Aerial crown-view tile of a tropical tree (Barro Colorado Island, Panama), acquired 20241112:
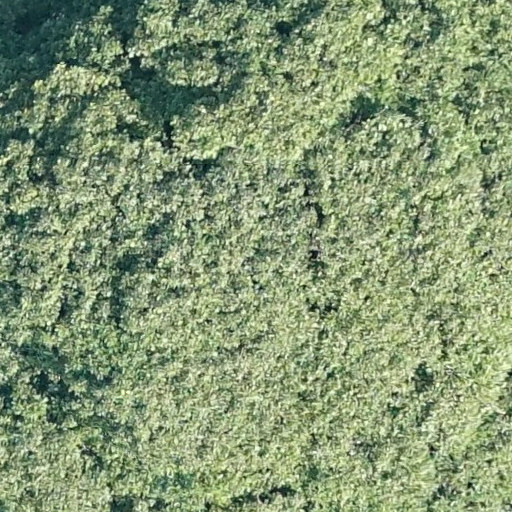
Species: Dipteryx oleifera
GBIF accepted scientific name: Dipteryx oleifera
Crown area: 721.808 m²